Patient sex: F
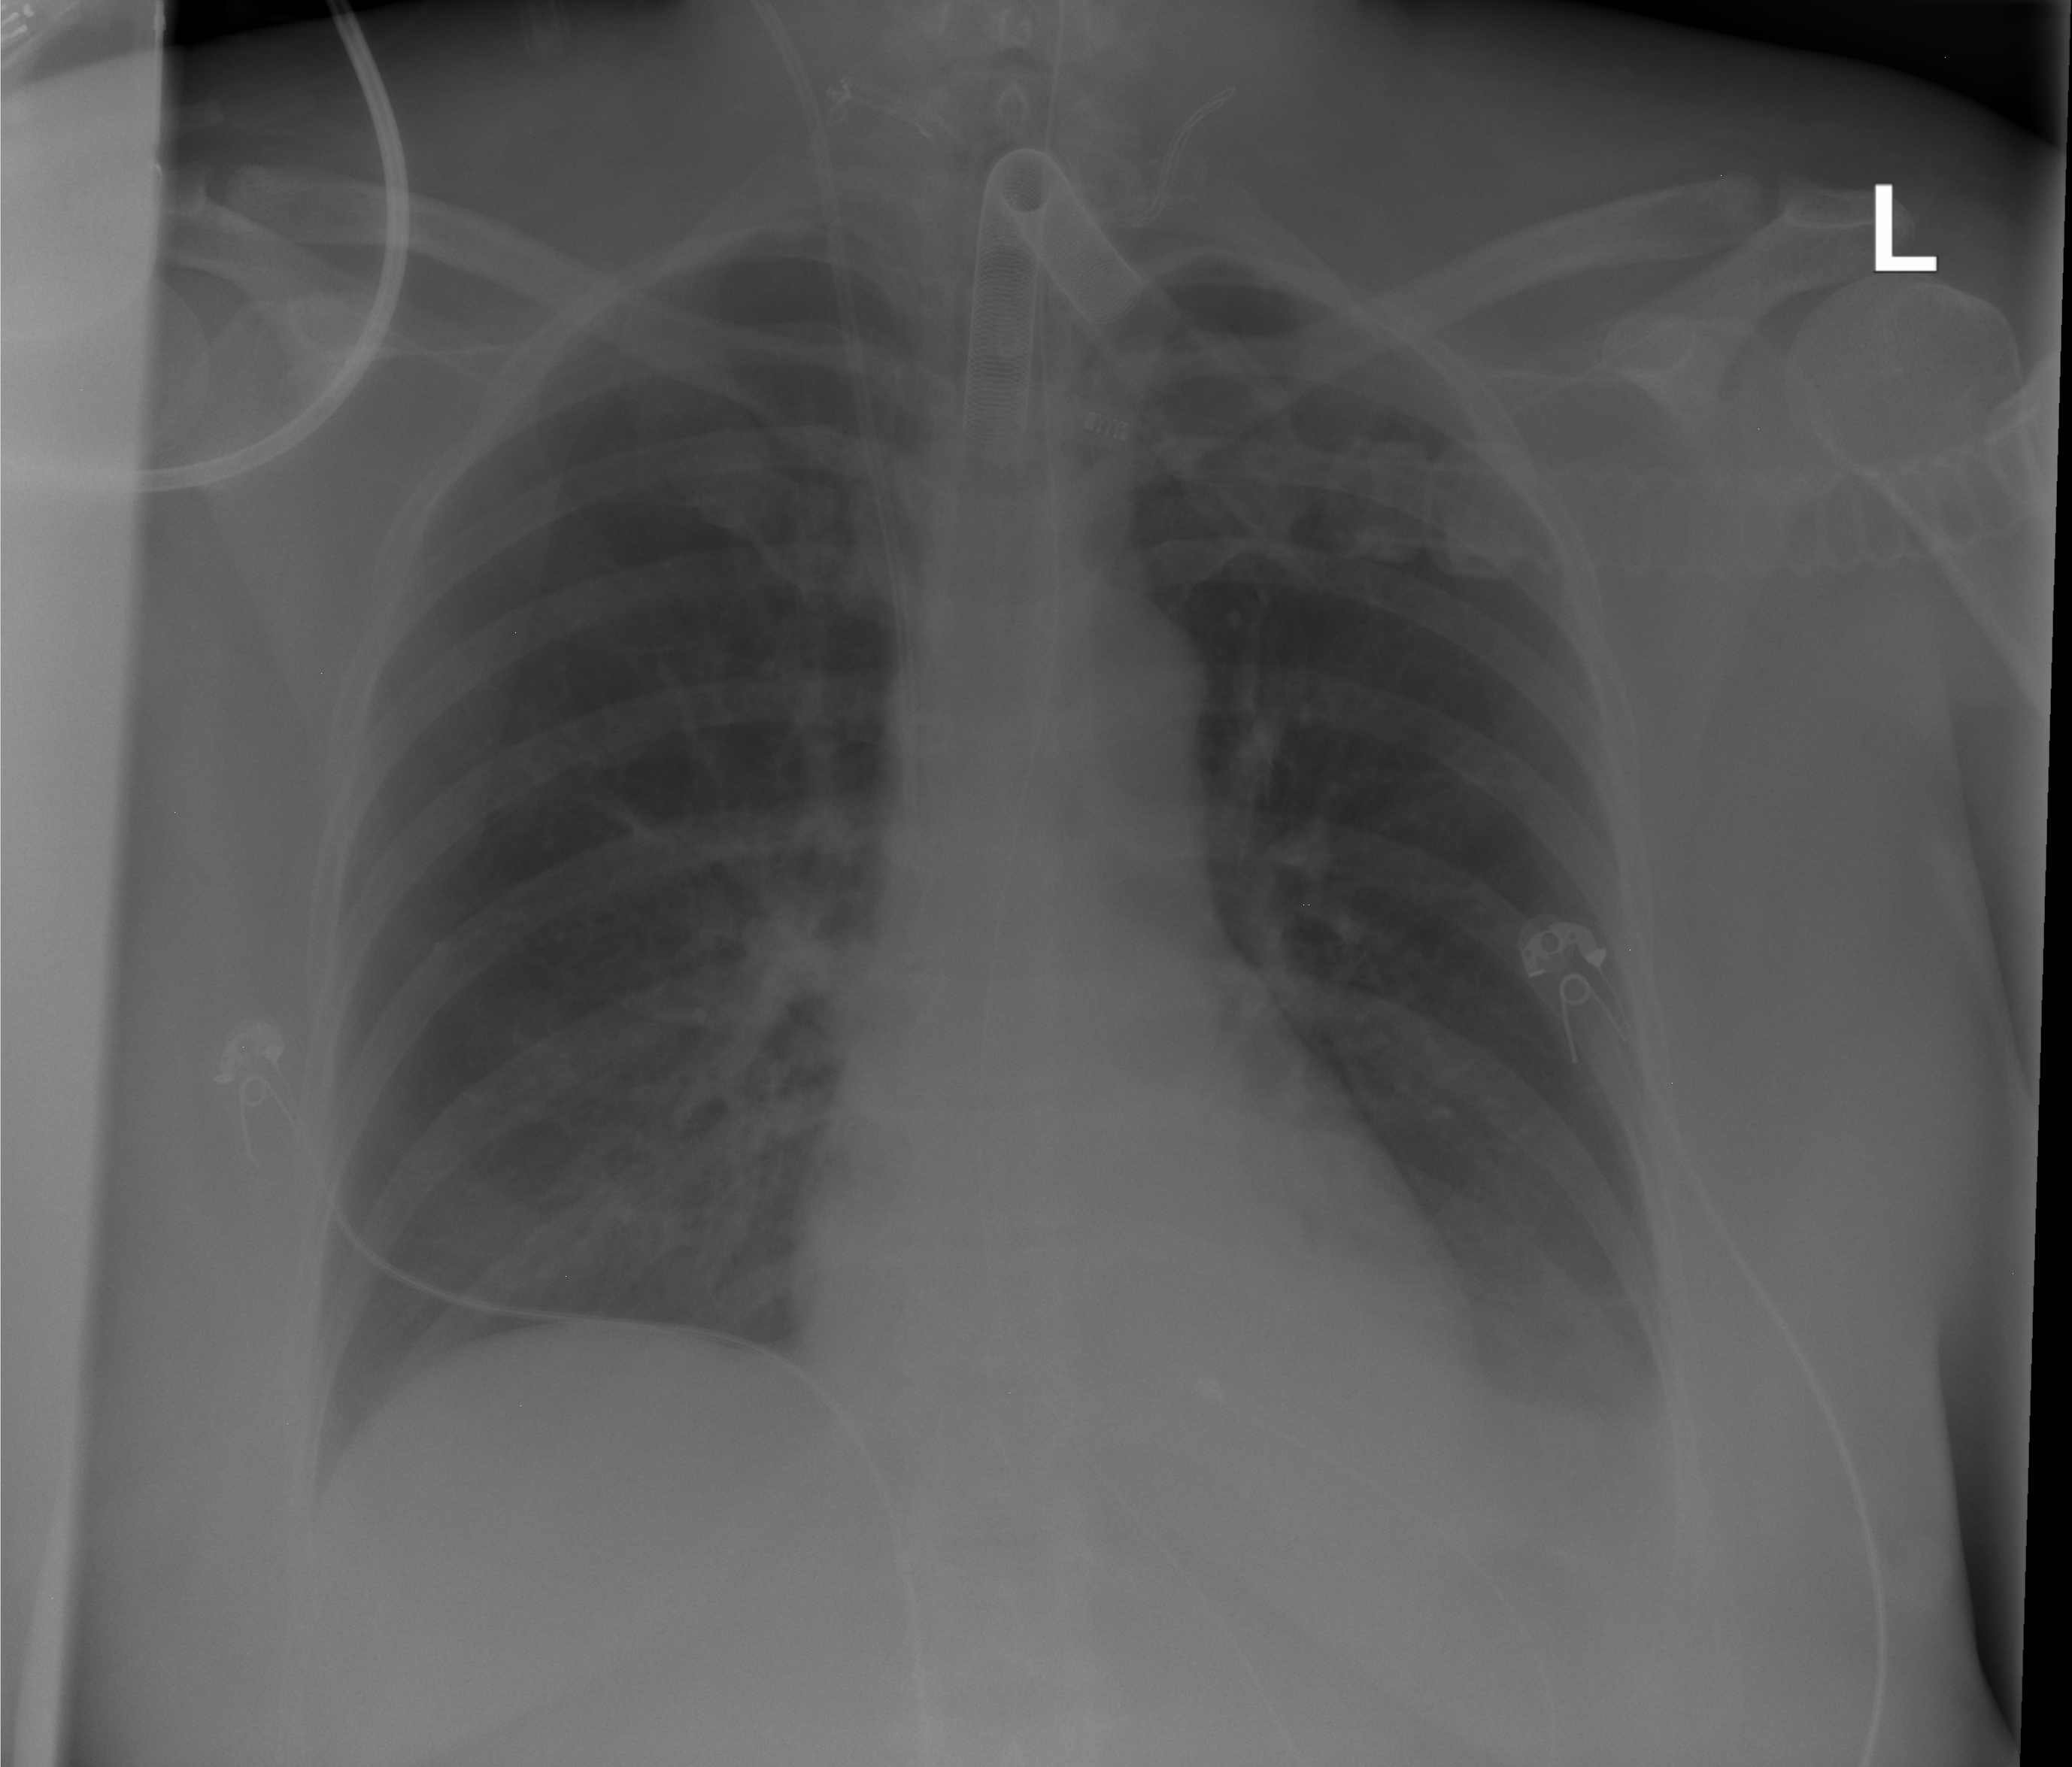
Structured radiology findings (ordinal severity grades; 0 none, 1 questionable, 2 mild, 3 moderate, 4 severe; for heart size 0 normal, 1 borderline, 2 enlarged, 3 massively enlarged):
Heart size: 0
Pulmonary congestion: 0
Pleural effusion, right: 0
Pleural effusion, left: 2
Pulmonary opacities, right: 1
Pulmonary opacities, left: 0
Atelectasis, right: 0
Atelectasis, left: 2